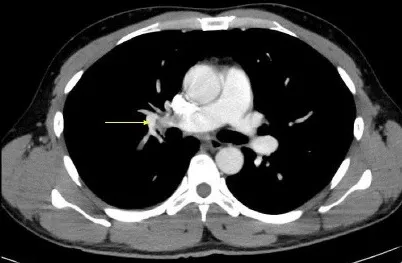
Contrast-enhanced computed tomography at the first visit. A; A contrast deficit in the bilateral pulmonary artery (yellow arrow indicates the right pulmonary artery).
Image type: radiology (ct)